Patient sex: F
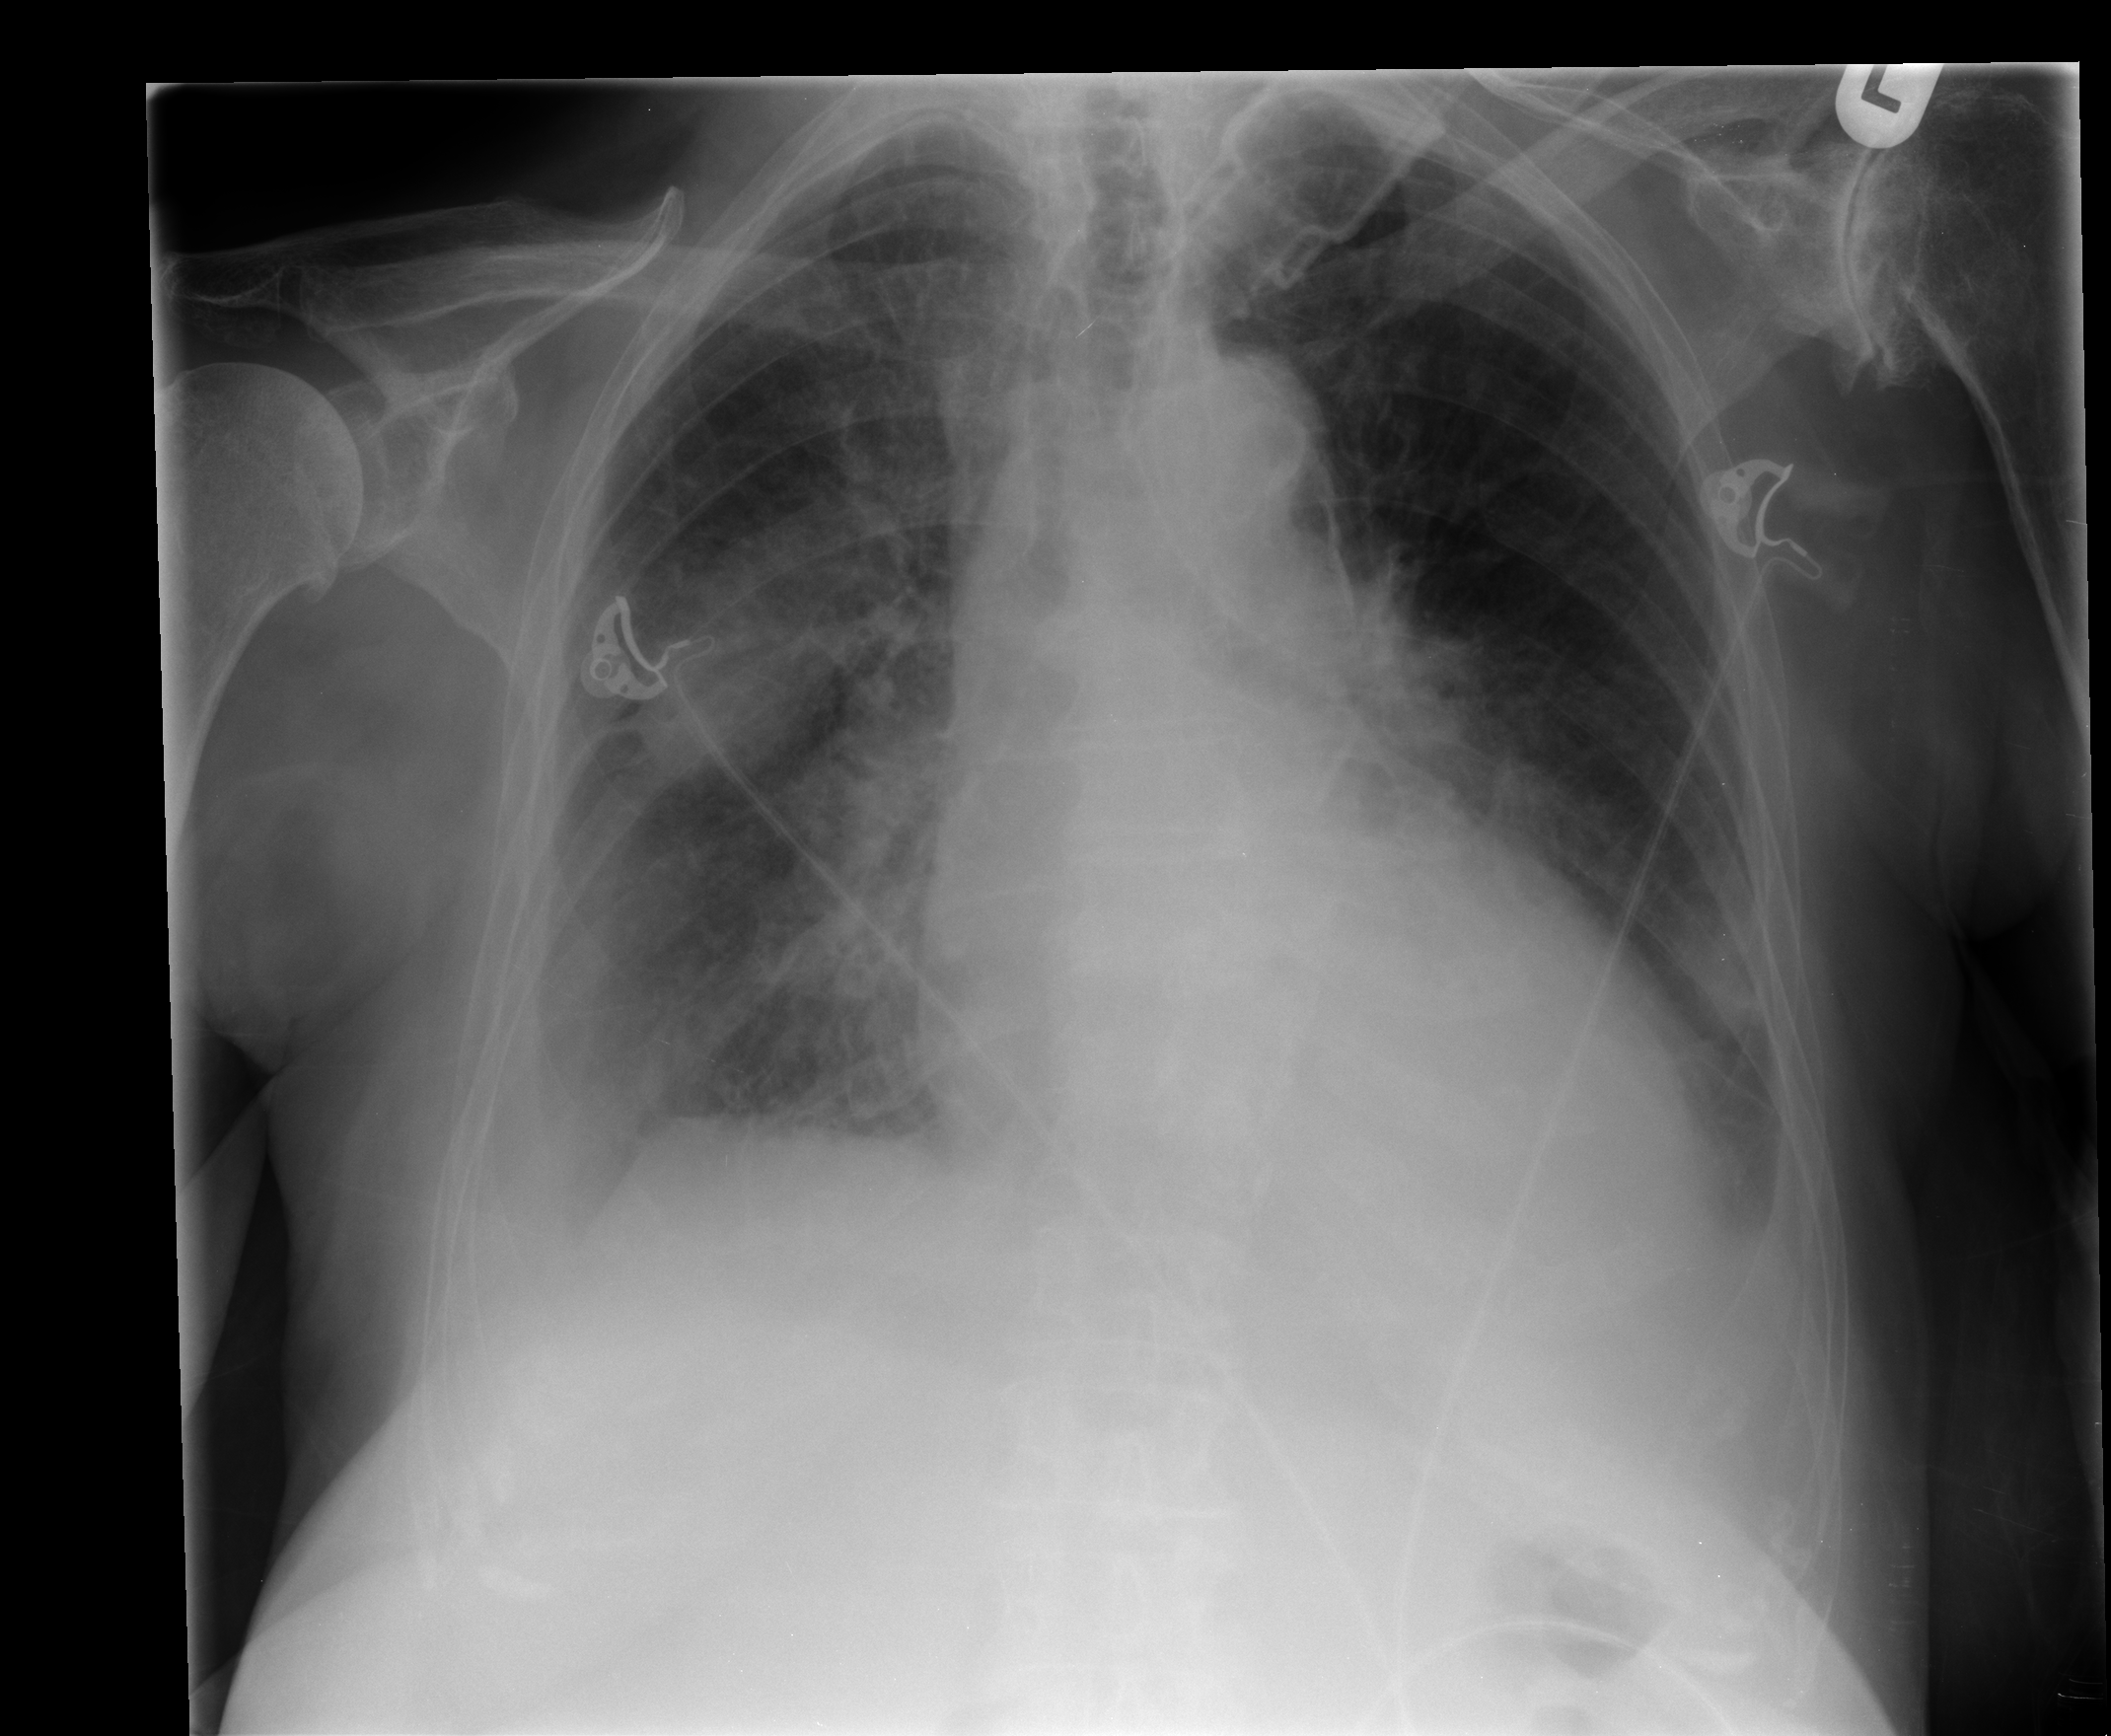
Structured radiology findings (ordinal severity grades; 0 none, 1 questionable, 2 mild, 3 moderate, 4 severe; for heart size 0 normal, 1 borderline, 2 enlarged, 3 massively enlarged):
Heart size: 2
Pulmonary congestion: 1
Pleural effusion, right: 2
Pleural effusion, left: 2
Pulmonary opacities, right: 0
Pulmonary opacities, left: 0
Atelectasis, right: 2
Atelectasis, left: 2